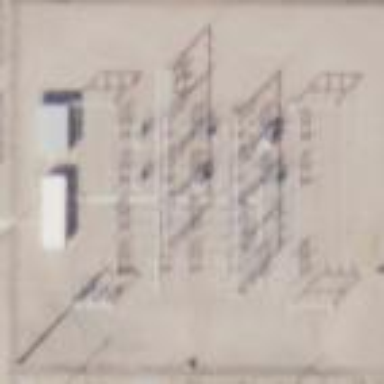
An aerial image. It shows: Distribution level power substation.